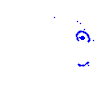
Particle: kaon